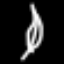
Label: leaf